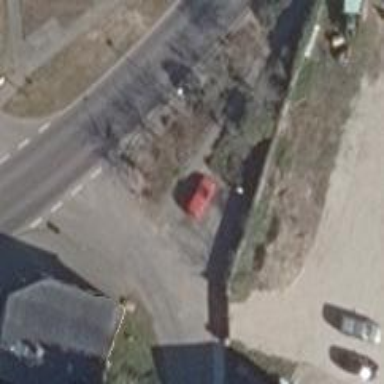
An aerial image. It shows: Emergency access point on the road.